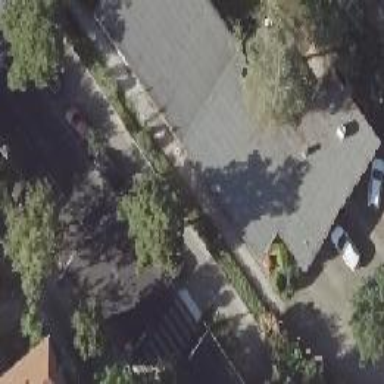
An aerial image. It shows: View of roof of building.